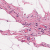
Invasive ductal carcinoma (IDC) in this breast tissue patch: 0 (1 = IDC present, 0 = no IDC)